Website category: camera
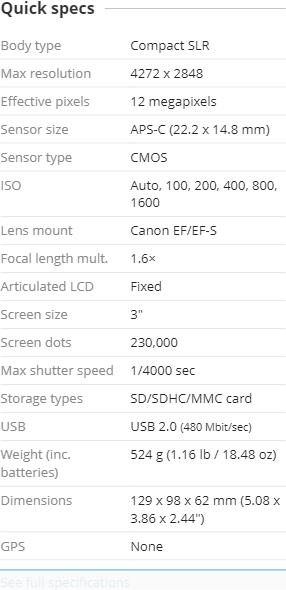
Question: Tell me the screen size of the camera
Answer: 3

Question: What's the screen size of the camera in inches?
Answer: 3

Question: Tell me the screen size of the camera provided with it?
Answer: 3

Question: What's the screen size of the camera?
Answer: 3

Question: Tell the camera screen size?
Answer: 3

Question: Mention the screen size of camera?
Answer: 3

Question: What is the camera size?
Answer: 3

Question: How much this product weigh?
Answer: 524 g (1.16 lb / 18.48 oz )

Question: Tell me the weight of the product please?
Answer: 524 g (1.16 lb / 18.48 oz )

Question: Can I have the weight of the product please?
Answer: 524 g (1.16 lb / 18.48 oz )

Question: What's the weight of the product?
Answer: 524 g (1.16 lb / 18.48 oz )

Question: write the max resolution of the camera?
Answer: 4272 x 2848

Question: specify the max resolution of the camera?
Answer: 4272 x 2848

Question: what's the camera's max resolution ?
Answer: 4272 x 2848

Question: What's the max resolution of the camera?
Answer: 4272 x 2848

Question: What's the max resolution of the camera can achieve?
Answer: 4272 x 2848

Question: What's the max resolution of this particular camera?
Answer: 4272 x 2848

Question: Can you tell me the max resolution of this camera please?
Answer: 4272 x 2848

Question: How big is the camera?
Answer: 129 x 98 x 62 mm (5.08 x 3.86 x 2.44 )

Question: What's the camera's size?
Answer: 129 x 98 x 62 mm (5.08 x 3.86 x 2.44 )

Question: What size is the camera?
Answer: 129 x 98 x 62 mm (5.08 x 3.86 x 2.44 )

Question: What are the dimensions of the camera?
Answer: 129 x 98 x 62 mm (5.08 x 3.86 x 2.44 )

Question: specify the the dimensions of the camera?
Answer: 129 x 98 x 62 mm (5.08 x 3.86 x 2.44 )

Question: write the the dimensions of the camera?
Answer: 129 x 98 x 62 mm (5.08 x 3.86 x 2.44 )

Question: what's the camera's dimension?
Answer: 129 x 98 x 62 mm (5.08 x 3.86 x 2.44 )